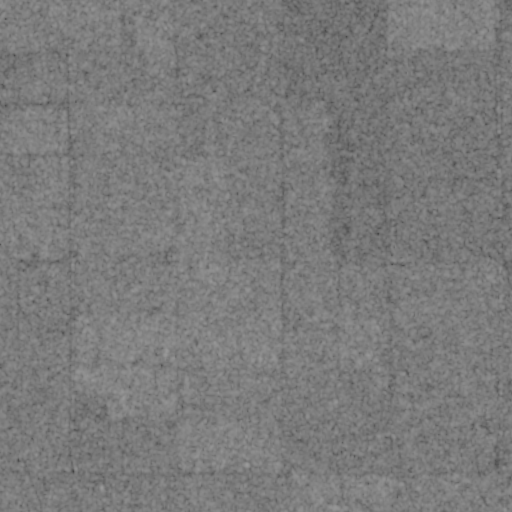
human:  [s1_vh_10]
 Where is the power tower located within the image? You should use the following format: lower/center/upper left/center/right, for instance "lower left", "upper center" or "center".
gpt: The power tower is located in the upper right of the image.
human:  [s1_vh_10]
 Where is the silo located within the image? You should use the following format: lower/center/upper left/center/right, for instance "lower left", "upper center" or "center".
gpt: The silo is located in the lower center of the image.
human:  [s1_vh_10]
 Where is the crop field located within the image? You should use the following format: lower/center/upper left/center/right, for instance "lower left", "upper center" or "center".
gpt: There is no crop field in the image.

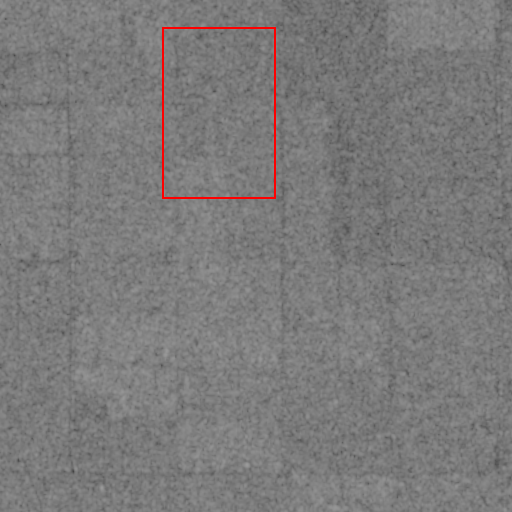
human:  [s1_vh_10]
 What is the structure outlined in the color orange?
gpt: There is no orange outline.
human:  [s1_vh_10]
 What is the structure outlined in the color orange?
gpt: There is no structure outlined in orange.